Interaction volume radius: 10 \u00c5
Interaction volume height: 10 \u00c5
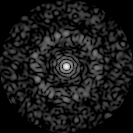
Disorder parameter: 0.8647